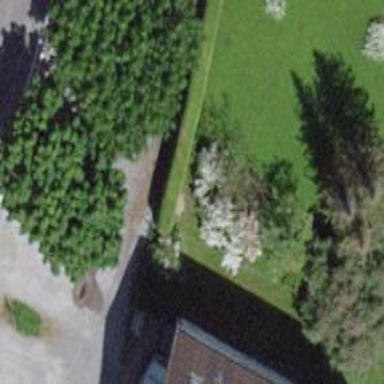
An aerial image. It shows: Hedge acting as barrier.